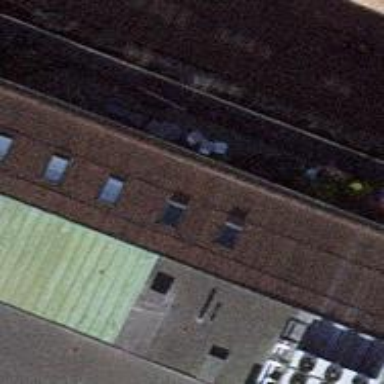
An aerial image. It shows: Clothing store.